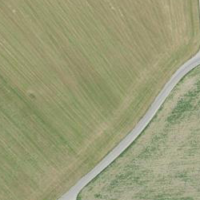
EUNIS habitat code: 52
Species observed at this site:
Campanula patula